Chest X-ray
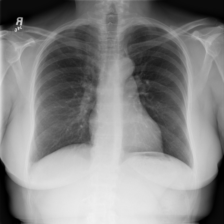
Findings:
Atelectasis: negative
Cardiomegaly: negative
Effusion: negative
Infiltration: negative
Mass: negative
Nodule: negative
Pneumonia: negative
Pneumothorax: negative
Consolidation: negative
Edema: negative
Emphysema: negative
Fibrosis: negative
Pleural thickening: negative
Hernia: negative